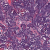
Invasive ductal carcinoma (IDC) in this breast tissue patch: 0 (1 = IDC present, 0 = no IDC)